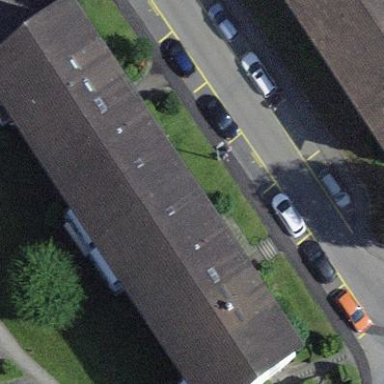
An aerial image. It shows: Parking lane designated for parking.